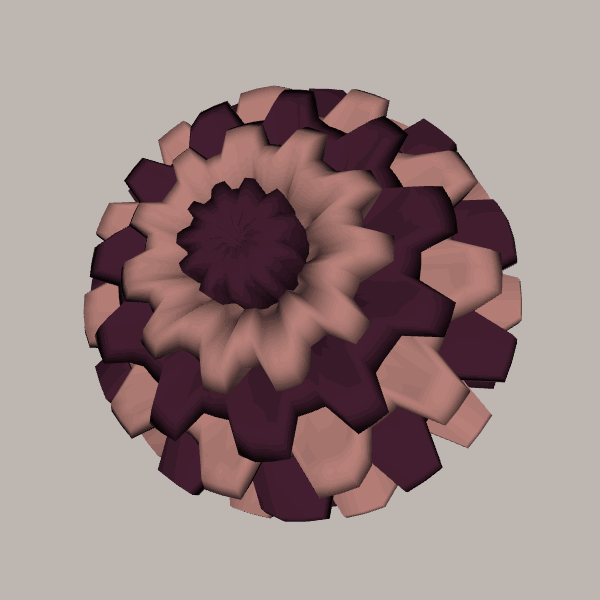
Background: light